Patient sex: M
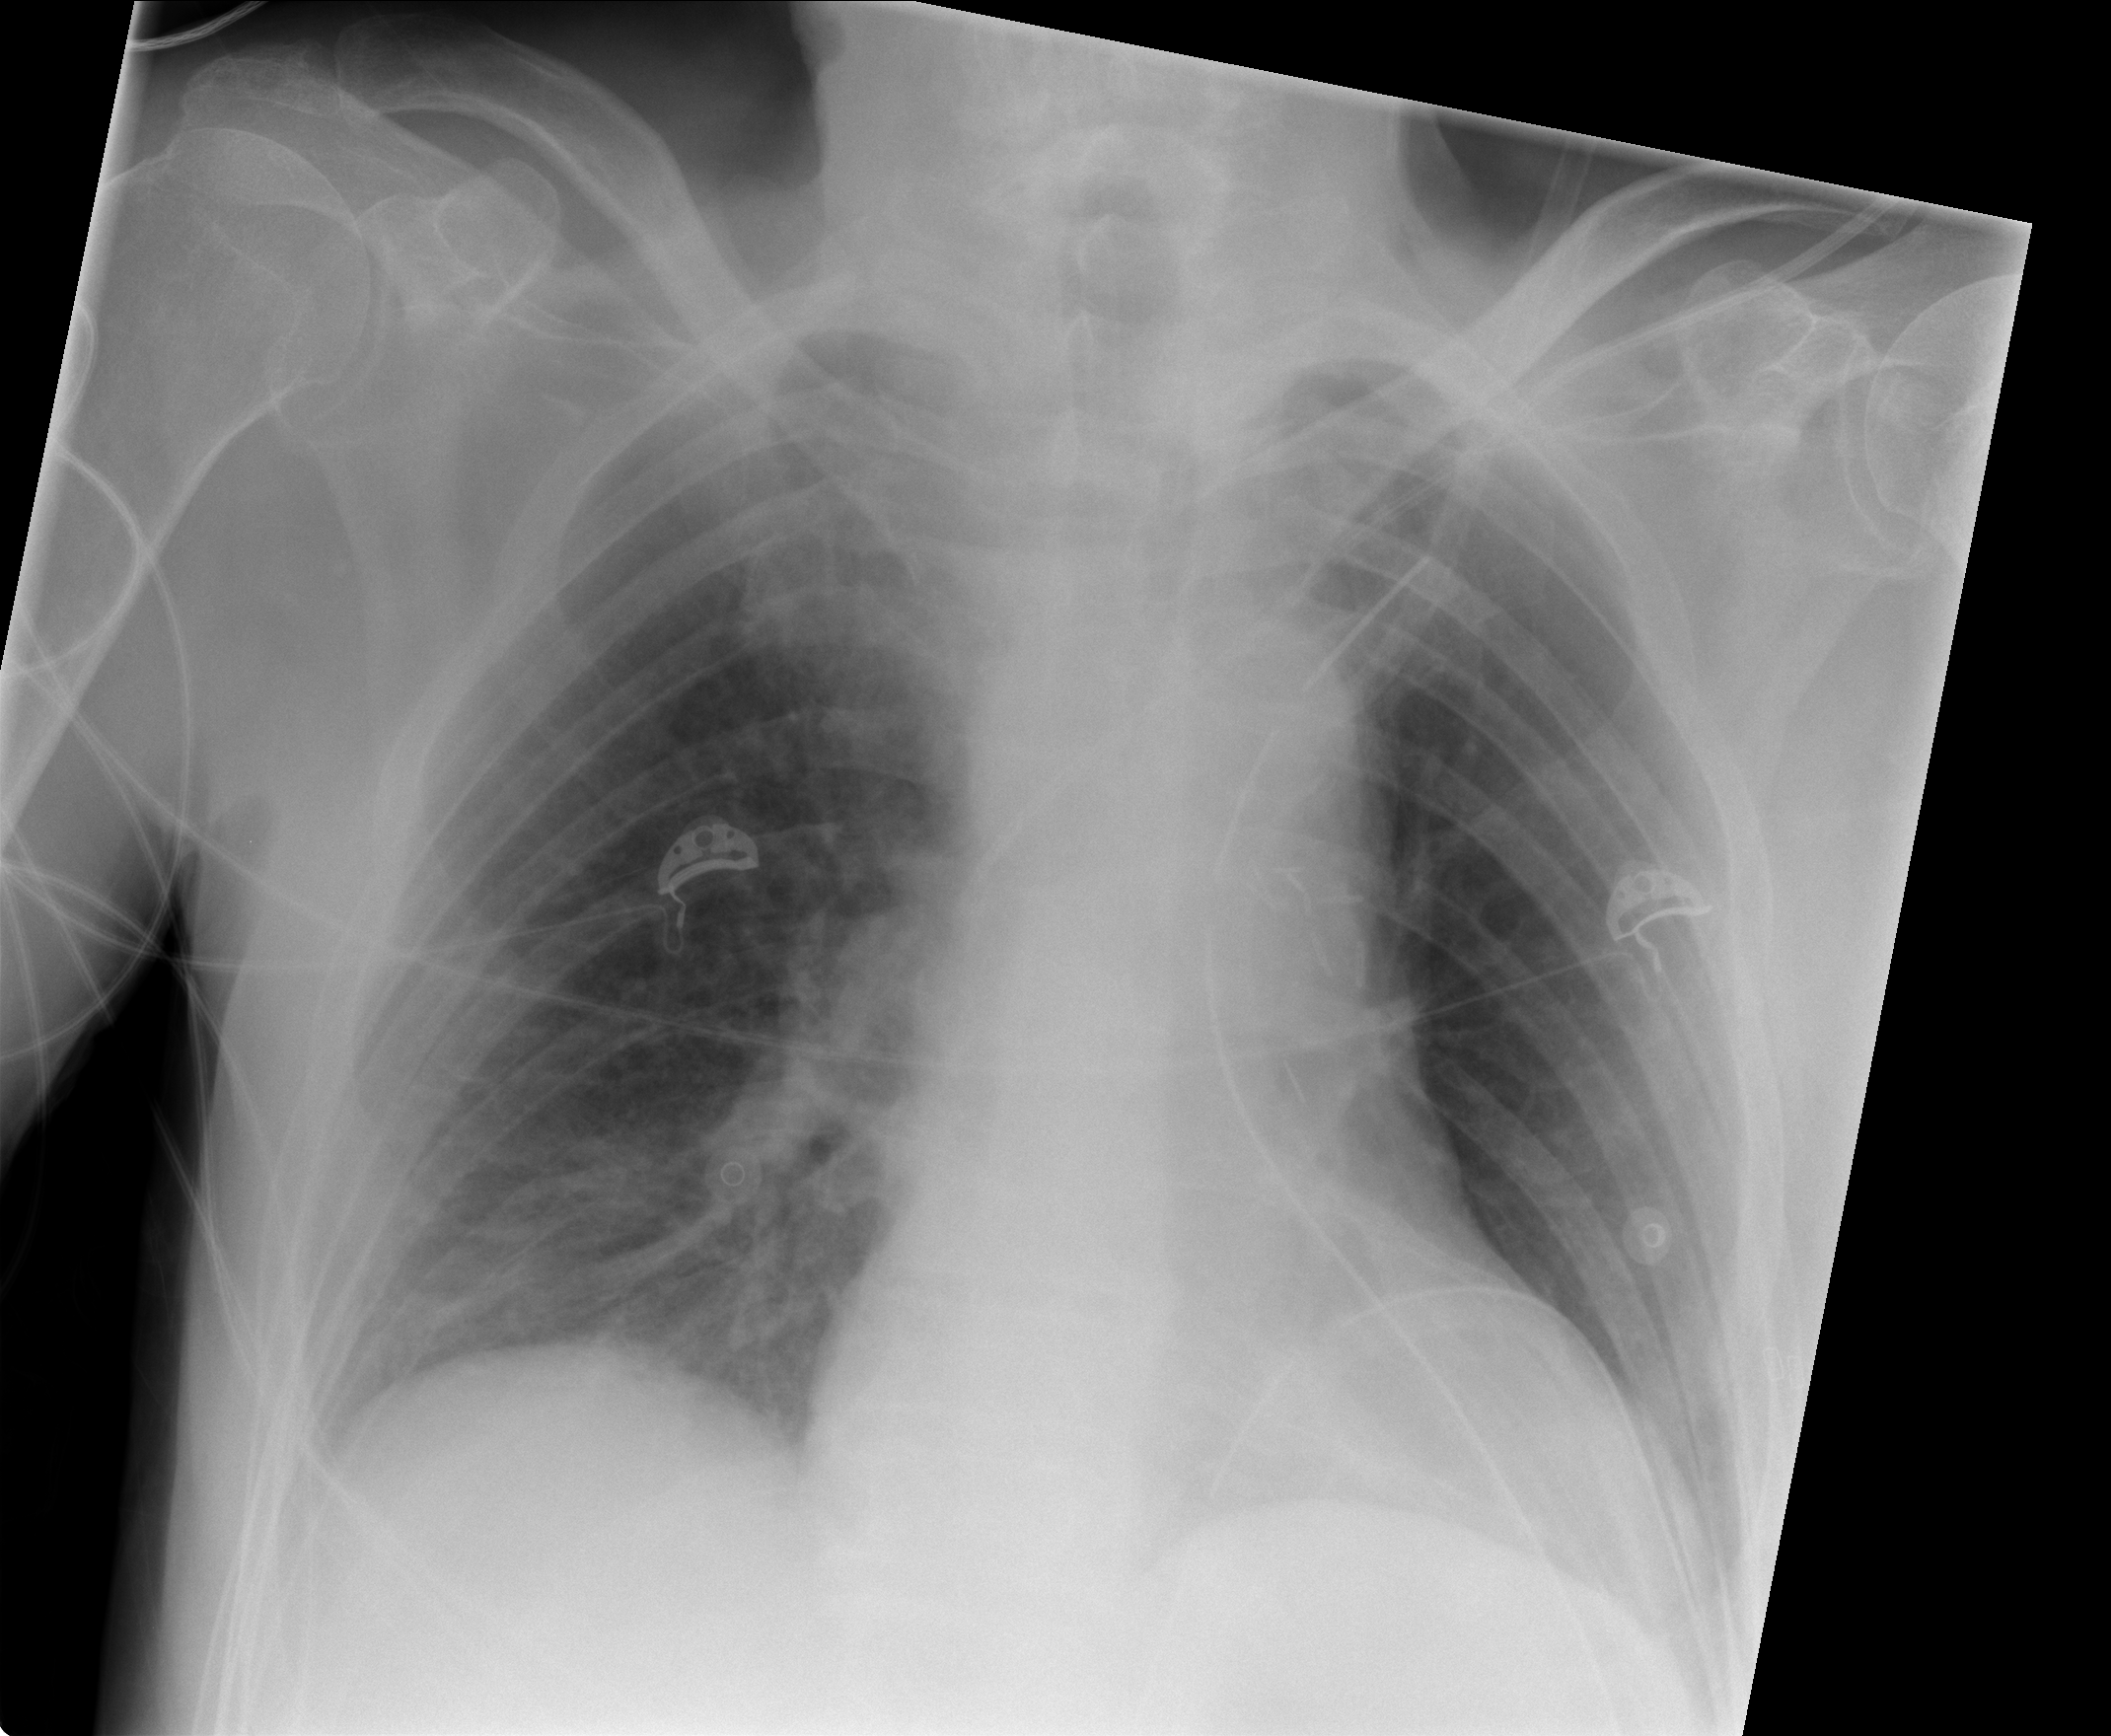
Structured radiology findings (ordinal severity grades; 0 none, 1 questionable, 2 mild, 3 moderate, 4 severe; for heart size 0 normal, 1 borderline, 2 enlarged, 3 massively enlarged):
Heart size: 0
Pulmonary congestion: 1
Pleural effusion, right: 0
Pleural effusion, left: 0
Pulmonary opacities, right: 1
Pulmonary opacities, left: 0
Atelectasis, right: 2
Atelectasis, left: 0